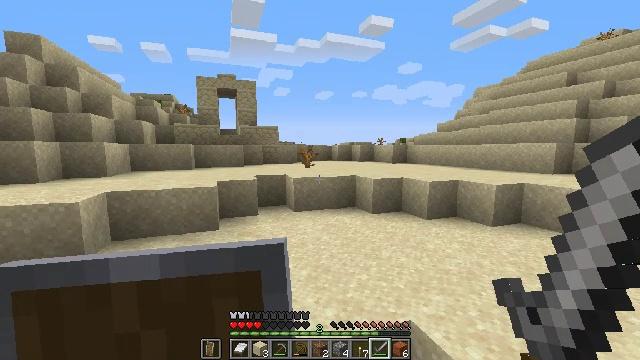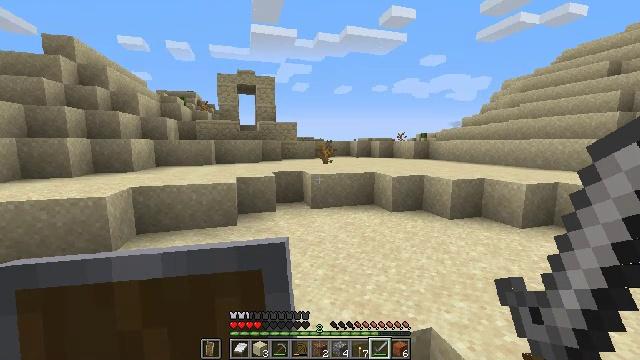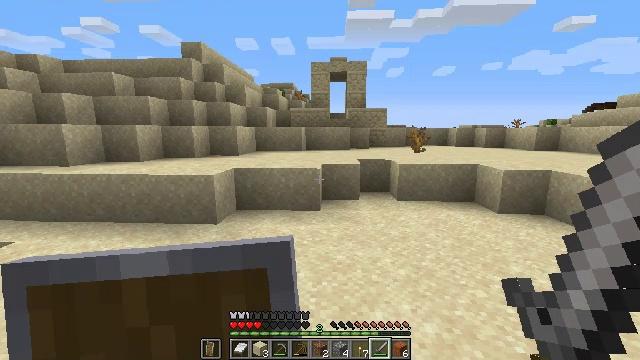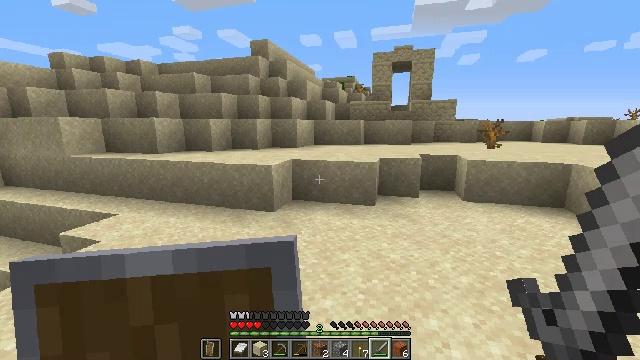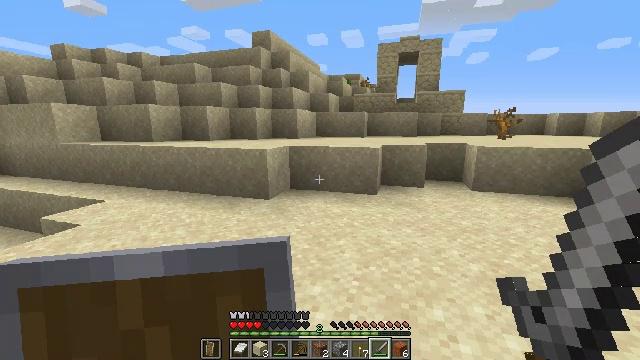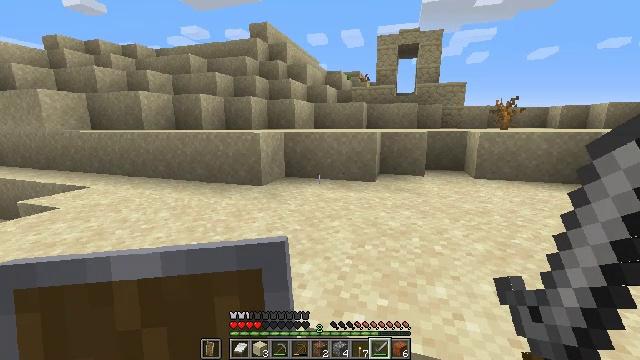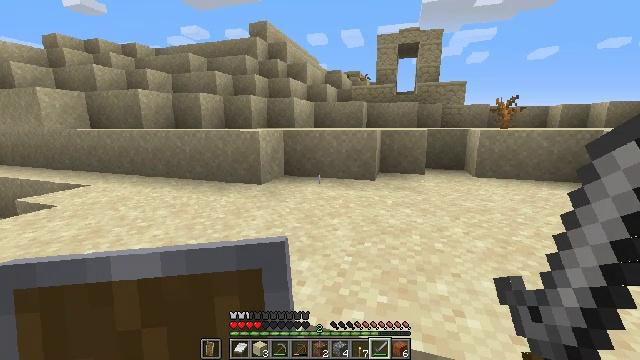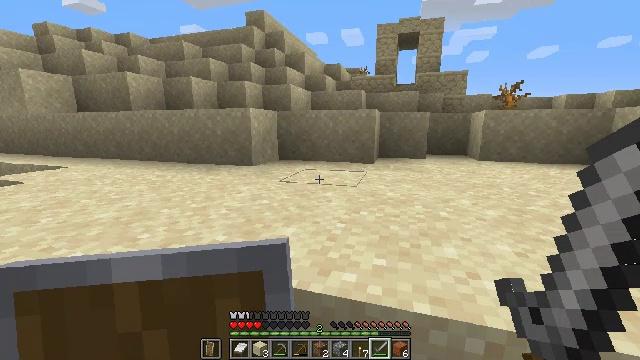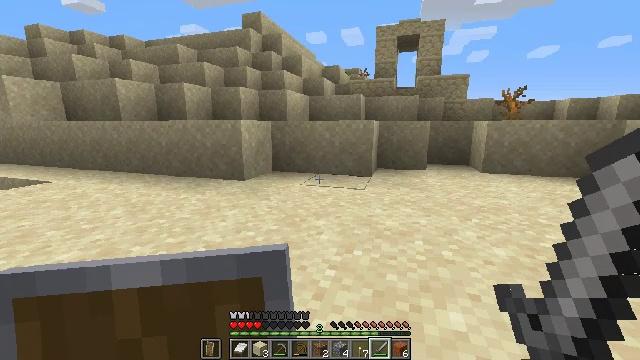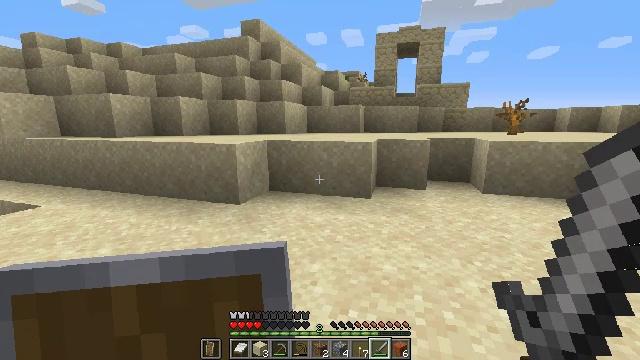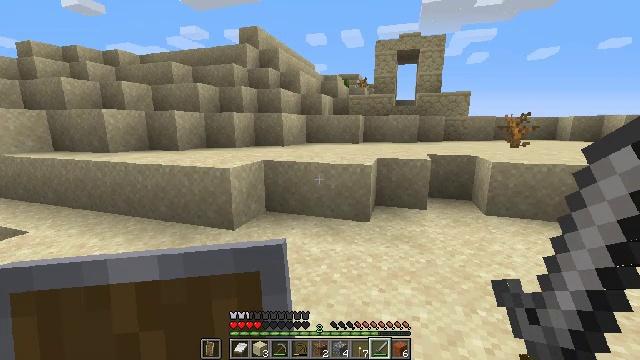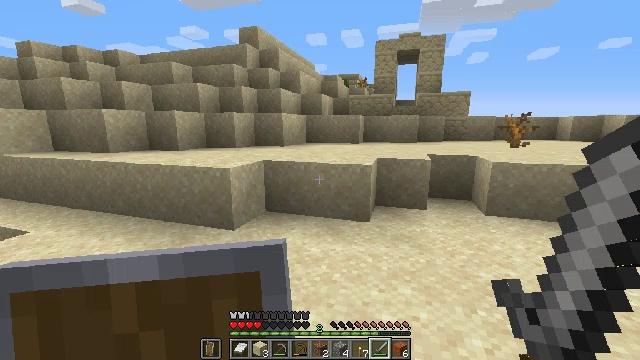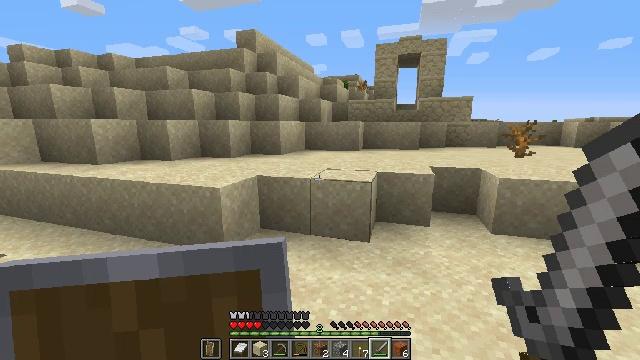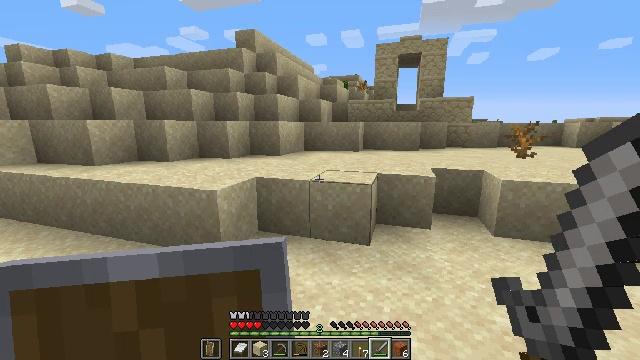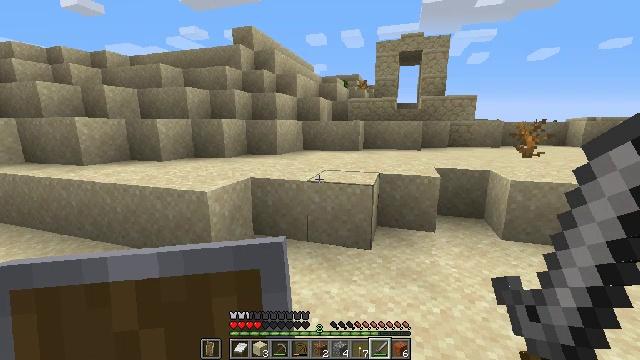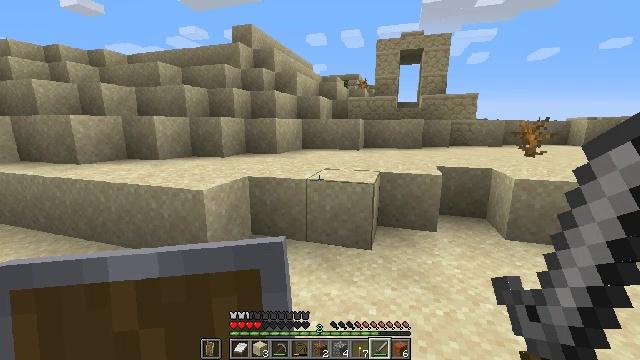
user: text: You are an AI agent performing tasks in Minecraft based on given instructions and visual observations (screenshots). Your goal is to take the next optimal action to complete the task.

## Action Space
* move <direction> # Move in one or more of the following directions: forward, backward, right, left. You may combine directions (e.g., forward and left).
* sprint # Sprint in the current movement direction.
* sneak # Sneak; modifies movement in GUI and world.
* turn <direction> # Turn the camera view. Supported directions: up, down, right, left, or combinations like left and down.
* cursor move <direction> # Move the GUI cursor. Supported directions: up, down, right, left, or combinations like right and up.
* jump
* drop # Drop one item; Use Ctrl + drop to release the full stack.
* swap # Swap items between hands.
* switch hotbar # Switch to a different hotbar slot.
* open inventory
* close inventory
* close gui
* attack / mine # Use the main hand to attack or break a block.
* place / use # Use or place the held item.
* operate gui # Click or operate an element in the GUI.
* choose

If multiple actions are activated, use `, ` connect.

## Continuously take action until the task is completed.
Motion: motion action
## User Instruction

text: Break the sand block.
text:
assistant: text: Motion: move forward, turn left and down, jump
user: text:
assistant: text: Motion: move forward, turn left and down, jump
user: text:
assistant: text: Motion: move forward, turn left and down, jump
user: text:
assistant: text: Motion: move forward, turn left, jump
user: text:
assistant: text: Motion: move forward, jump
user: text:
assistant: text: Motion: move forward, jump
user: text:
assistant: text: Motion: move forward, jump
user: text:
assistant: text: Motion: move forward, jump
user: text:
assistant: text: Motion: move forward, jump
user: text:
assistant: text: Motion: move forward, jump
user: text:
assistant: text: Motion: move forward, jump
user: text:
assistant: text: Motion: move forward, jump
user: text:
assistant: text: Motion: move forward, jump
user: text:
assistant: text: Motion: move forward, jump
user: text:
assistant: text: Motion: move forward, jump
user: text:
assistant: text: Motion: move forward, jump
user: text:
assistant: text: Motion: move forward, jump
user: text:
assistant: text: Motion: move forward, jump
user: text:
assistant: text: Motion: move forward, jump
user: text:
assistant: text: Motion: move forward, jump
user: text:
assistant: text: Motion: move forward, jump
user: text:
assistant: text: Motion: move forward, jump
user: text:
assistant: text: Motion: move forward, jump
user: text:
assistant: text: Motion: move forward, jump
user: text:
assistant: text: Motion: move forward, jump
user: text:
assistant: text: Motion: move forward, jump
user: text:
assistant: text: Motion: move forward, jump
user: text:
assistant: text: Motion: move forward, jump
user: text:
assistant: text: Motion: move forward, jump
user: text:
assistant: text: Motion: move forward, turn right, jump